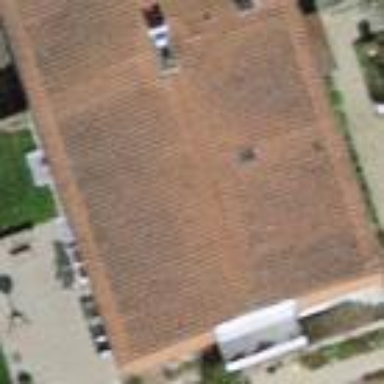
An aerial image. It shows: Building with tiled roof.